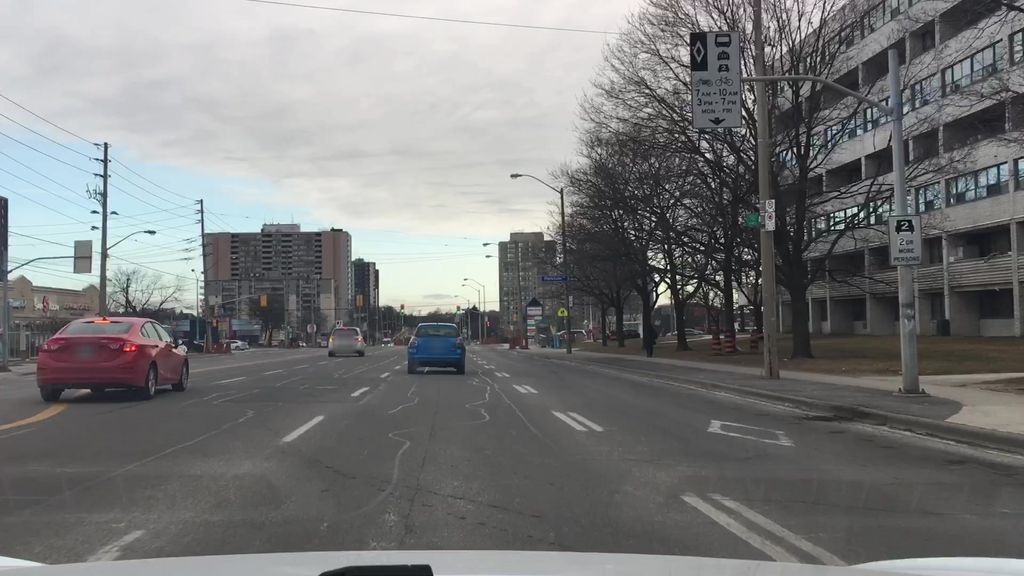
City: toronto